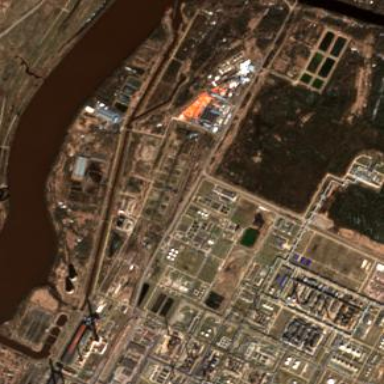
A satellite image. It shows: Industrial area with gas power plant.